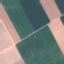
Land use / land cover: AnnualCrop